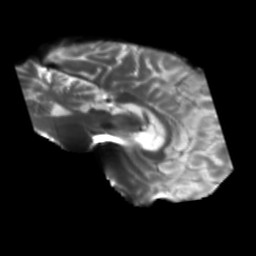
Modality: T2w
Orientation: sagittal
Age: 50
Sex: male
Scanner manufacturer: siemens
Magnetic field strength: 3 T
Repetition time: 5.25 s
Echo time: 0.08 s